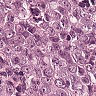
Metastatic tissue present: yes